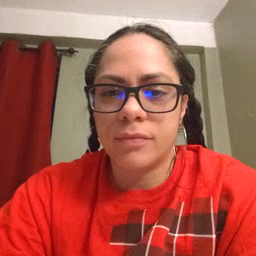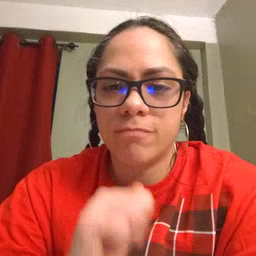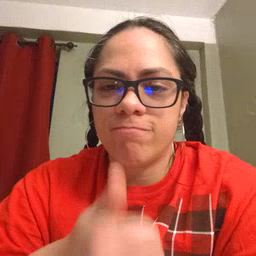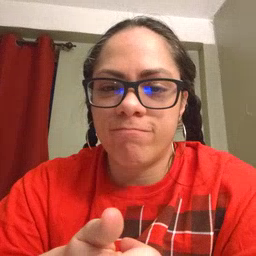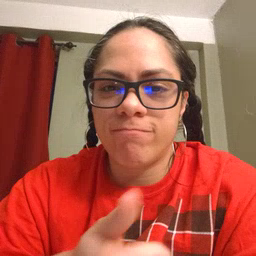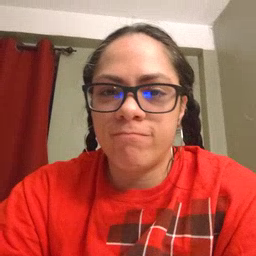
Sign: not